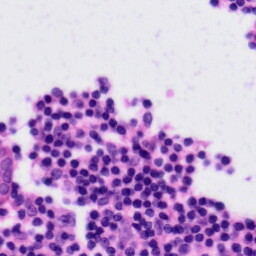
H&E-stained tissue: Tonsil